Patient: sex M, age 35
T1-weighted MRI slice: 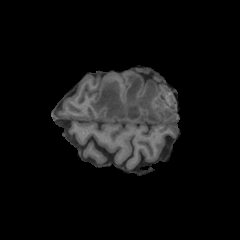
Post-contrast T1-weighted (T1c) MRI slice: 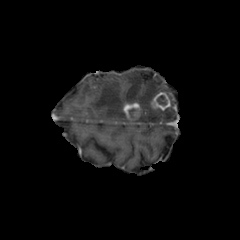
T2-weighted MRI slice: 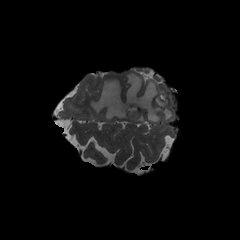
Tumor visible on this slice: yes
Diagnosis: Glioblastoma, IDH-wildtype
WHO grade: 4